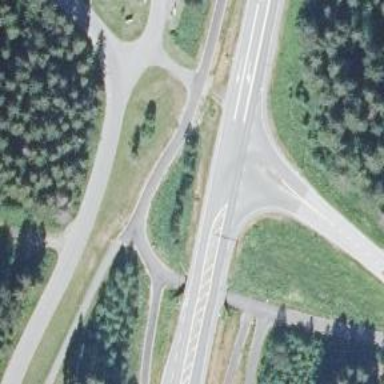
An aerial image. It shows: Secondary road with asphalt surface.